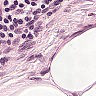
Metastatic tissue present: no